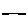
Label: line